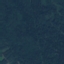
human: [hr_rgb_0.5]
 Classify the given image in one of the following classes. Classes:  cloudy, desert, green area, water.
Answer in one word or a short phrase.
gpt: green area